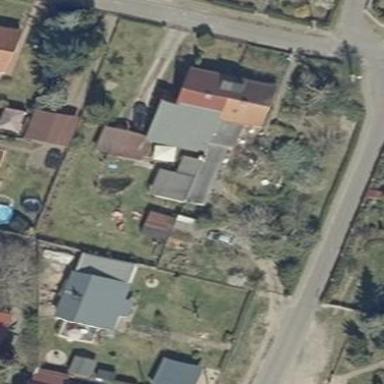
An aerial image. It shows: Semi-detached house.